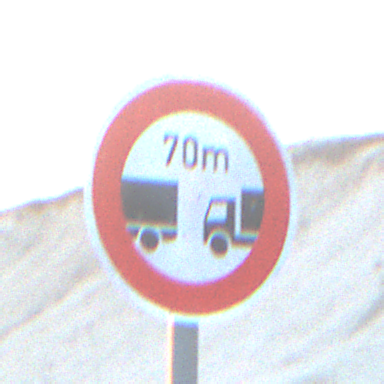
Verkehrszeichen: VerbotUnterschreitenMindestabstand
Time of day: SunriseSunset
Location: Outdoor (Beach)
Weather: PartlyCloudy
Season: NotSpecified
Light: Natural